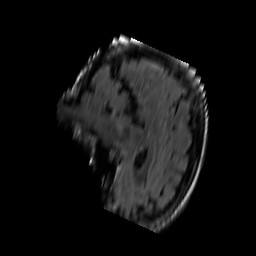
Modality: FLAIR
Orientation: sagittal
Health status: ill
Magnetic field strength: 3 T